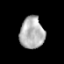
Tissue: prostate
Cell type: T cells
Senescence score: 0.342
Nuclear area (px): 762
Mean DAPI intensity: 176.715